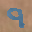
Label: 9